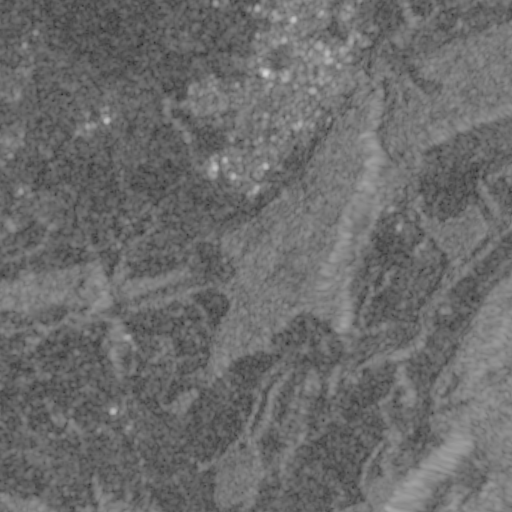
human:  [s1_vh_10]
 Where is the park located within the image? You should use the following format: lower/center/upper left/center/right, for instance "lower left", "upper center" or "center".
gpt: The park is located in the upper center of the image.
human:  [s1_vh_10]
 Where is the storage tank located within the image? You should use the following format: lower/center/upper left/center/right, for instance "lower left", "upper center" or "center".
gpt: The storage tank is located in the upper left of the image.
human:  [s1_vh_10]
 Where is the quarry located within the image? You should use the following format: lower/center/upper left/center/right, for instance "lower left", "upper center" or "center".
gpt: There is no quarry in the image.

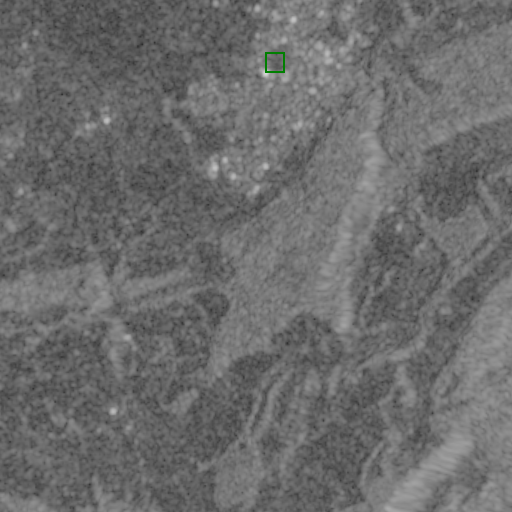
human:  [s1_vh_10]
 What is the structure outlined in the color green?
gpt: The structure outlined in green is a park.
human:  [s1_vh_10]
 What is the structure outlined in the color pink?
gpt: There is no pink outline.